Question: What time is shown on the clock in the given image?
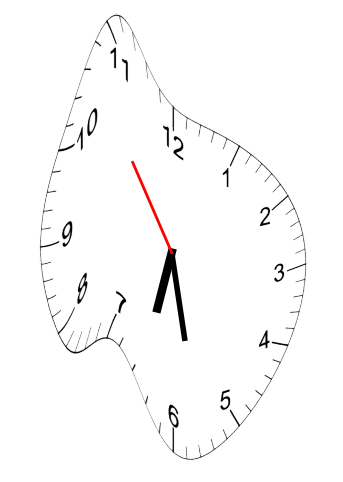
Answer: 06:27:54